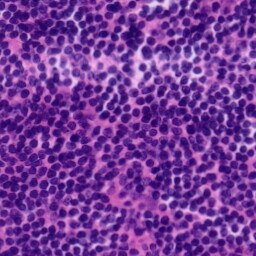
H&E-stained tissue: Tonsil